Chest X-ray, AP view. Patient: 47 years old, sex M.
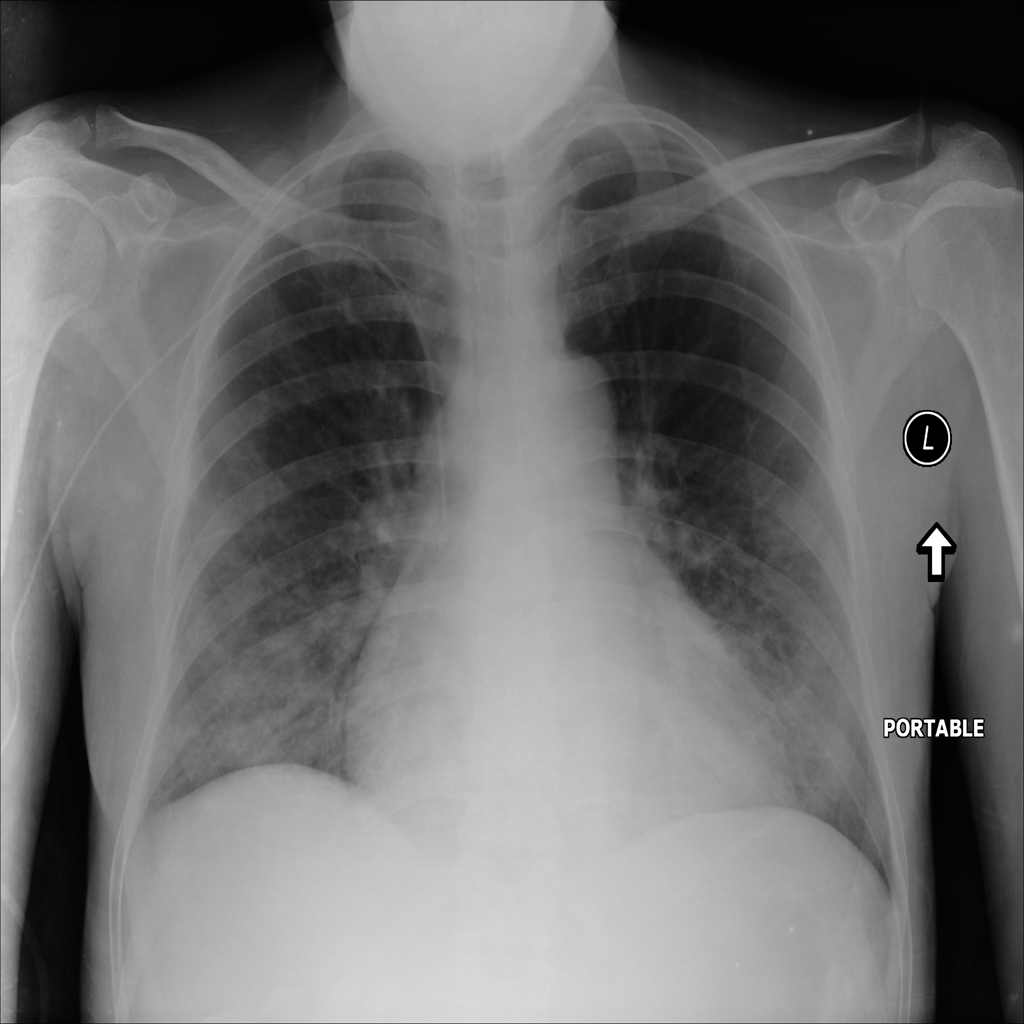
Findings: Infiltration